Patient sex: M
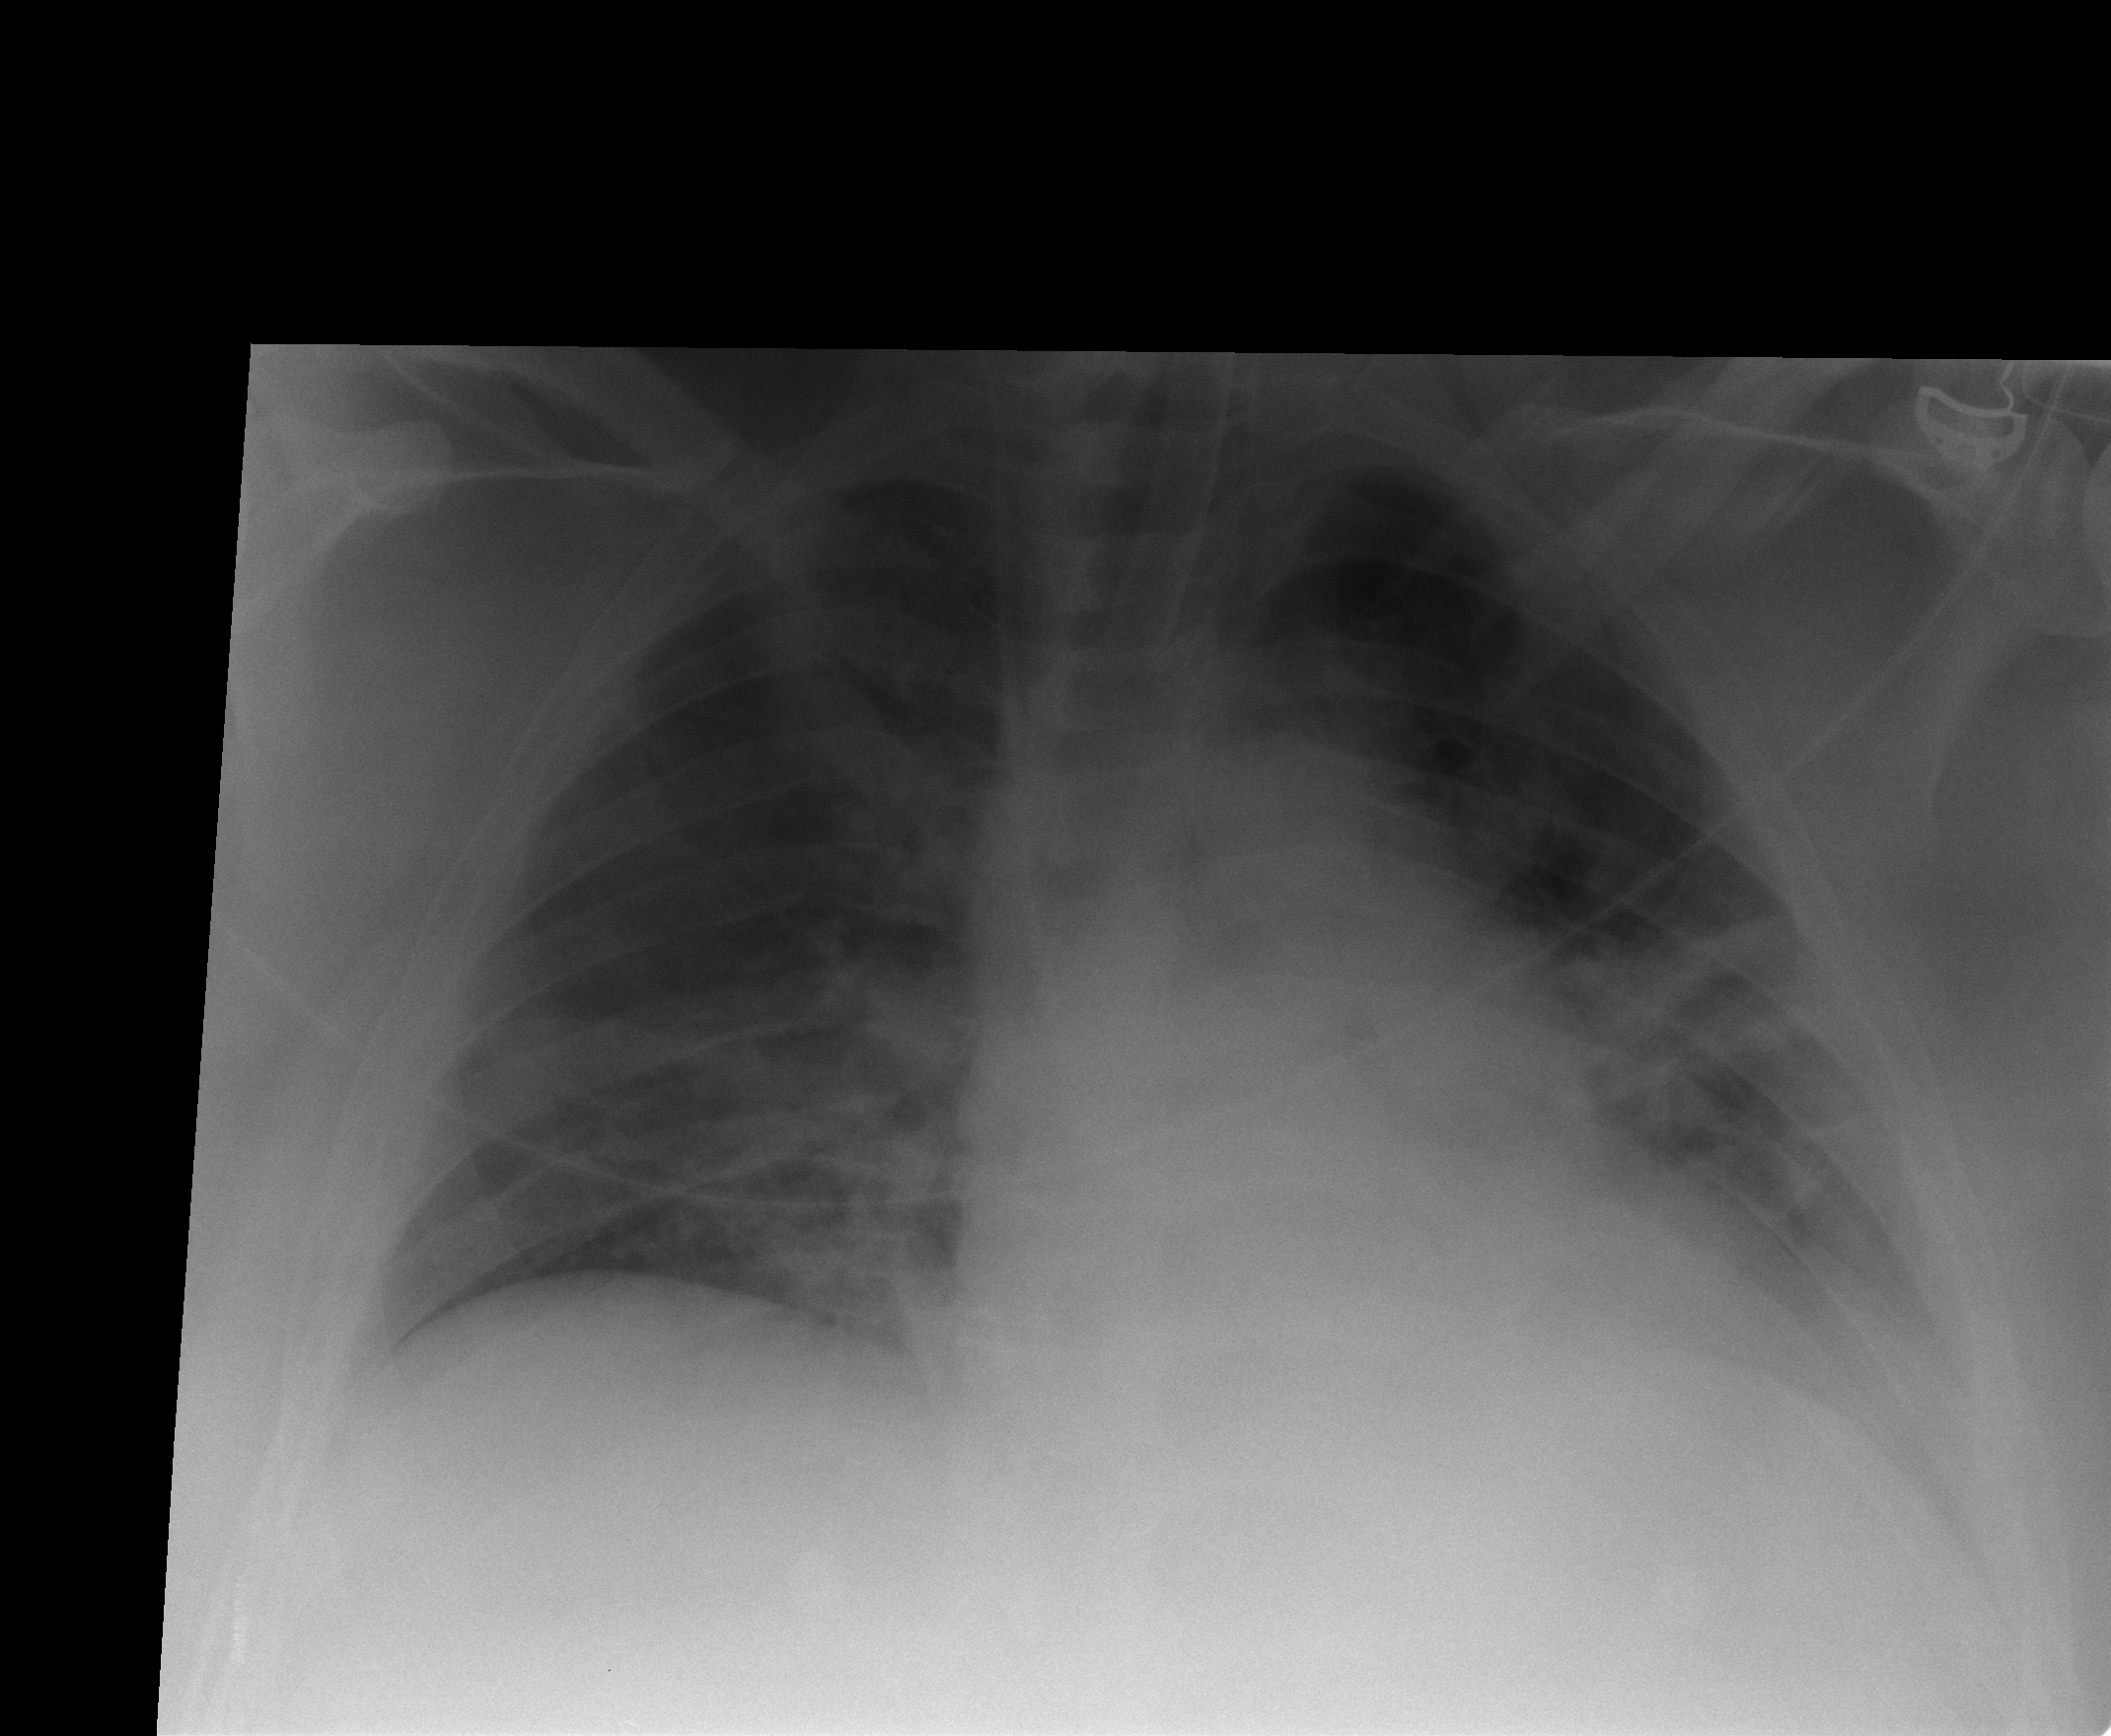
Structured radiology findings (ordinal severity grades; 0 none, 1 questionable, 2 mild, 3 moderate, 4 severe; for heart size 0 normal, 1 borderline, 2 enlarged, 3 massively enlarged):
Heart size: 0
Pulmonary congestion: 2
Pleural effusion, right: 0
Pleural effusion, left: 1
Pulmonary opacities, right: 0
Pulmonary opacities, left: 0
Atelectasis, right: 2
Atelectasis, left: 3